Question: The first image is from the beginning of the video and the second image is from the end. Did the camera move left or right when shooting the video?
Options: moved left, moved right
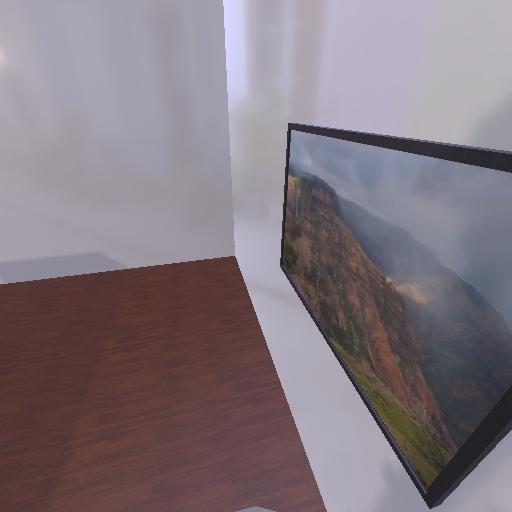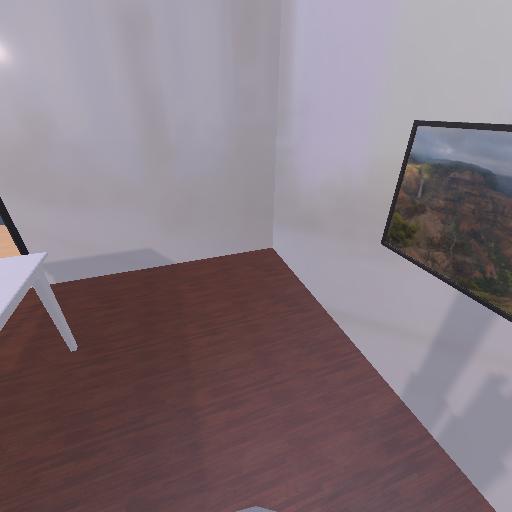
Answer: moved left